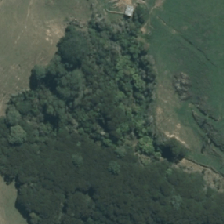
Land cover: broadleaved_indigenous_hardwood